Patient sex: M
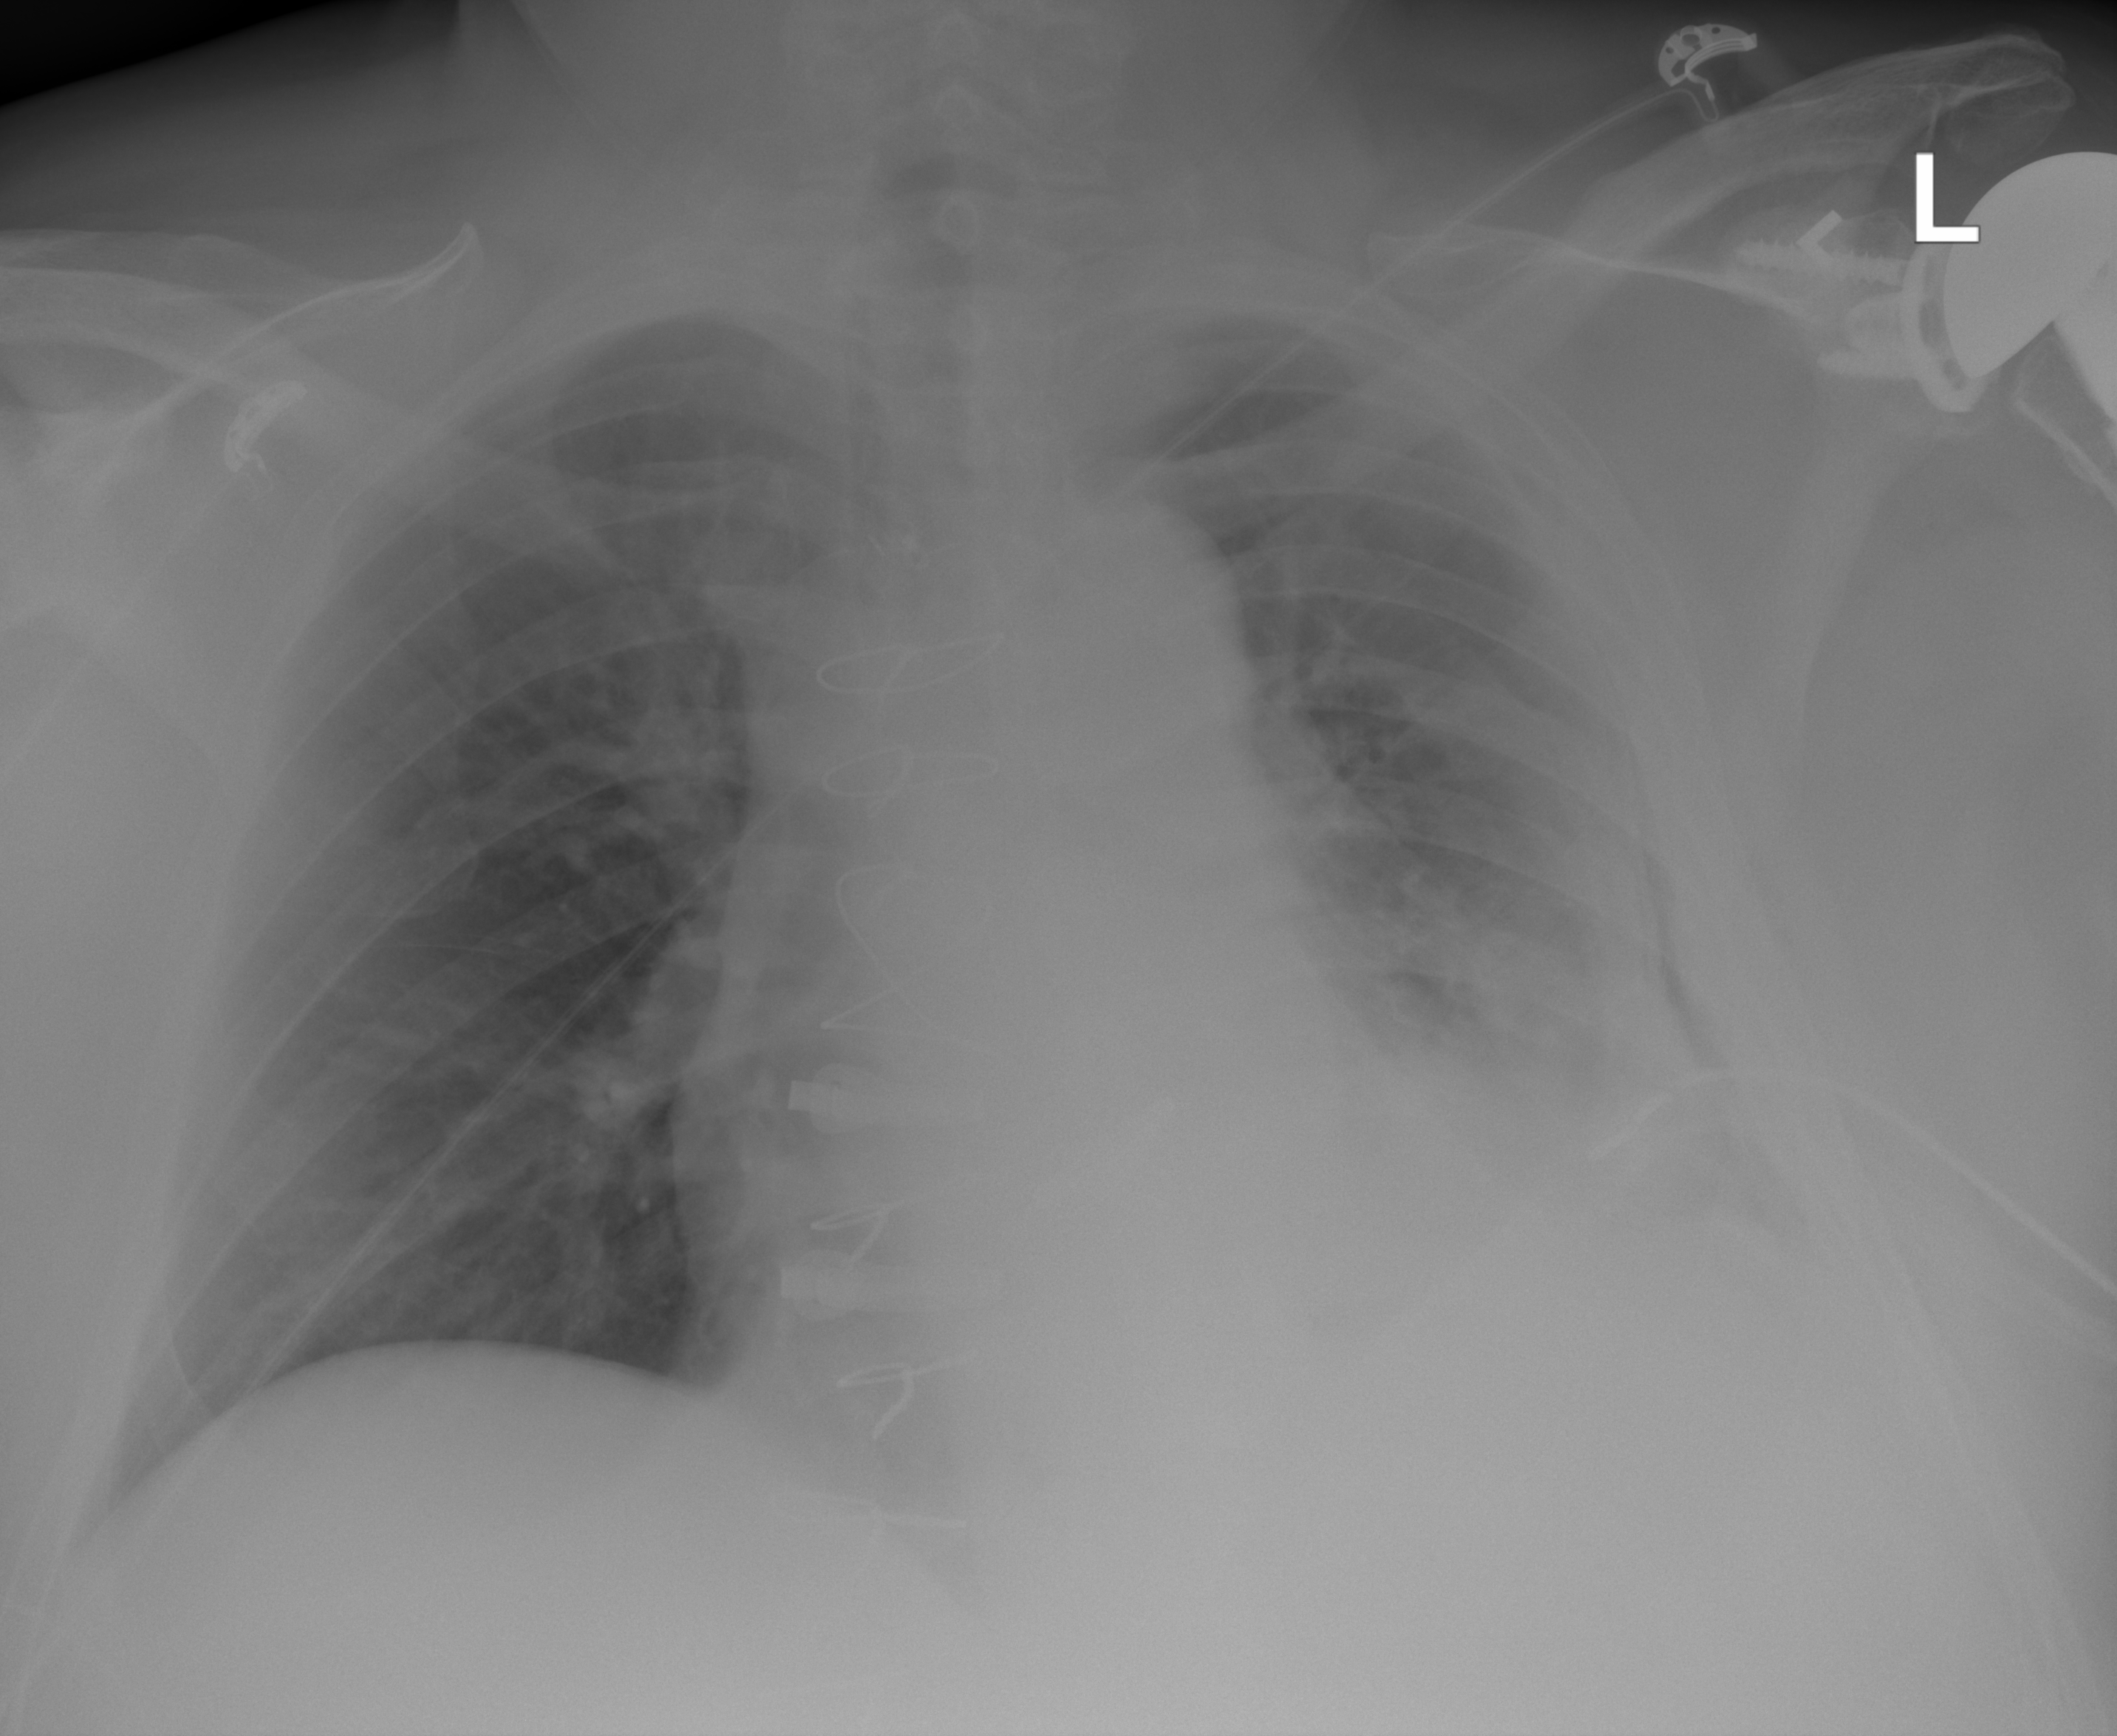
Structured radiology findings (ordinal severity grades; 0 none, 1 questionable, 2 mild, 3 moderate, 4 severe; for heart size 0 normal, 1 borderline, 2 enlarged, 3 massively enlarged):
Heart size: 2
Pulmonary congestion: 2
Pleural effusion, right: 1
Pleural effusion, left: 3
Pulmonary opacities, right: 0
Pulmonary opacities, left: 1
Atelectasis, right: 2
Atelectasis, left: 3